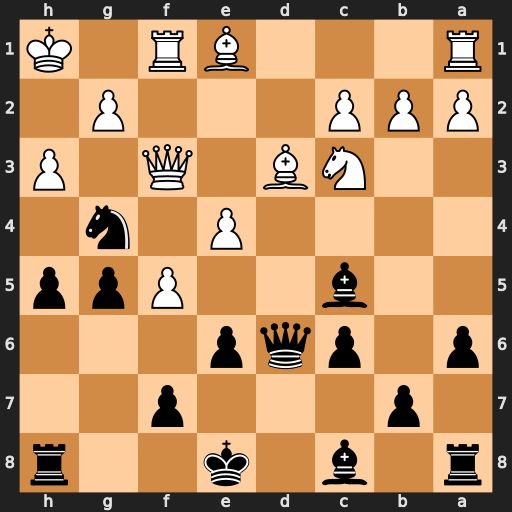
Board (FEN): r1b1k2r/1p3p2/p1pqp3/2b2Ppp/4P1n1/2NB1Q1P/PPP3P1/R3BR1K
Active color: b
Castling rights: kq
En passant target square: -
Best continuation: Qh2#